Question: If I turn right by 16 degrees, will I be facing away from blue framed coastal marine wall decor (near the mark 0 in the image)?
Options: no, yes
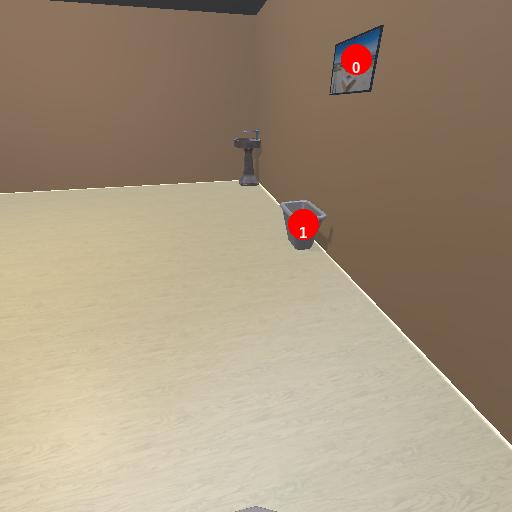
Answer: no